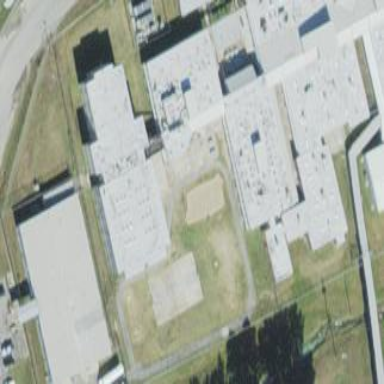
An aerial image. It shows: Prison.